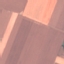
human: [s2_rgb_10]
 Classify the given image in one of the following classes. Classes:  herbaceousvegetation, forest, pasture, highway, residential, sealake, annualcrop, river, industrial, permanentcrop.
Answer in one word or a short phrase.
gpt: AnnualCrop